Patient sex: M
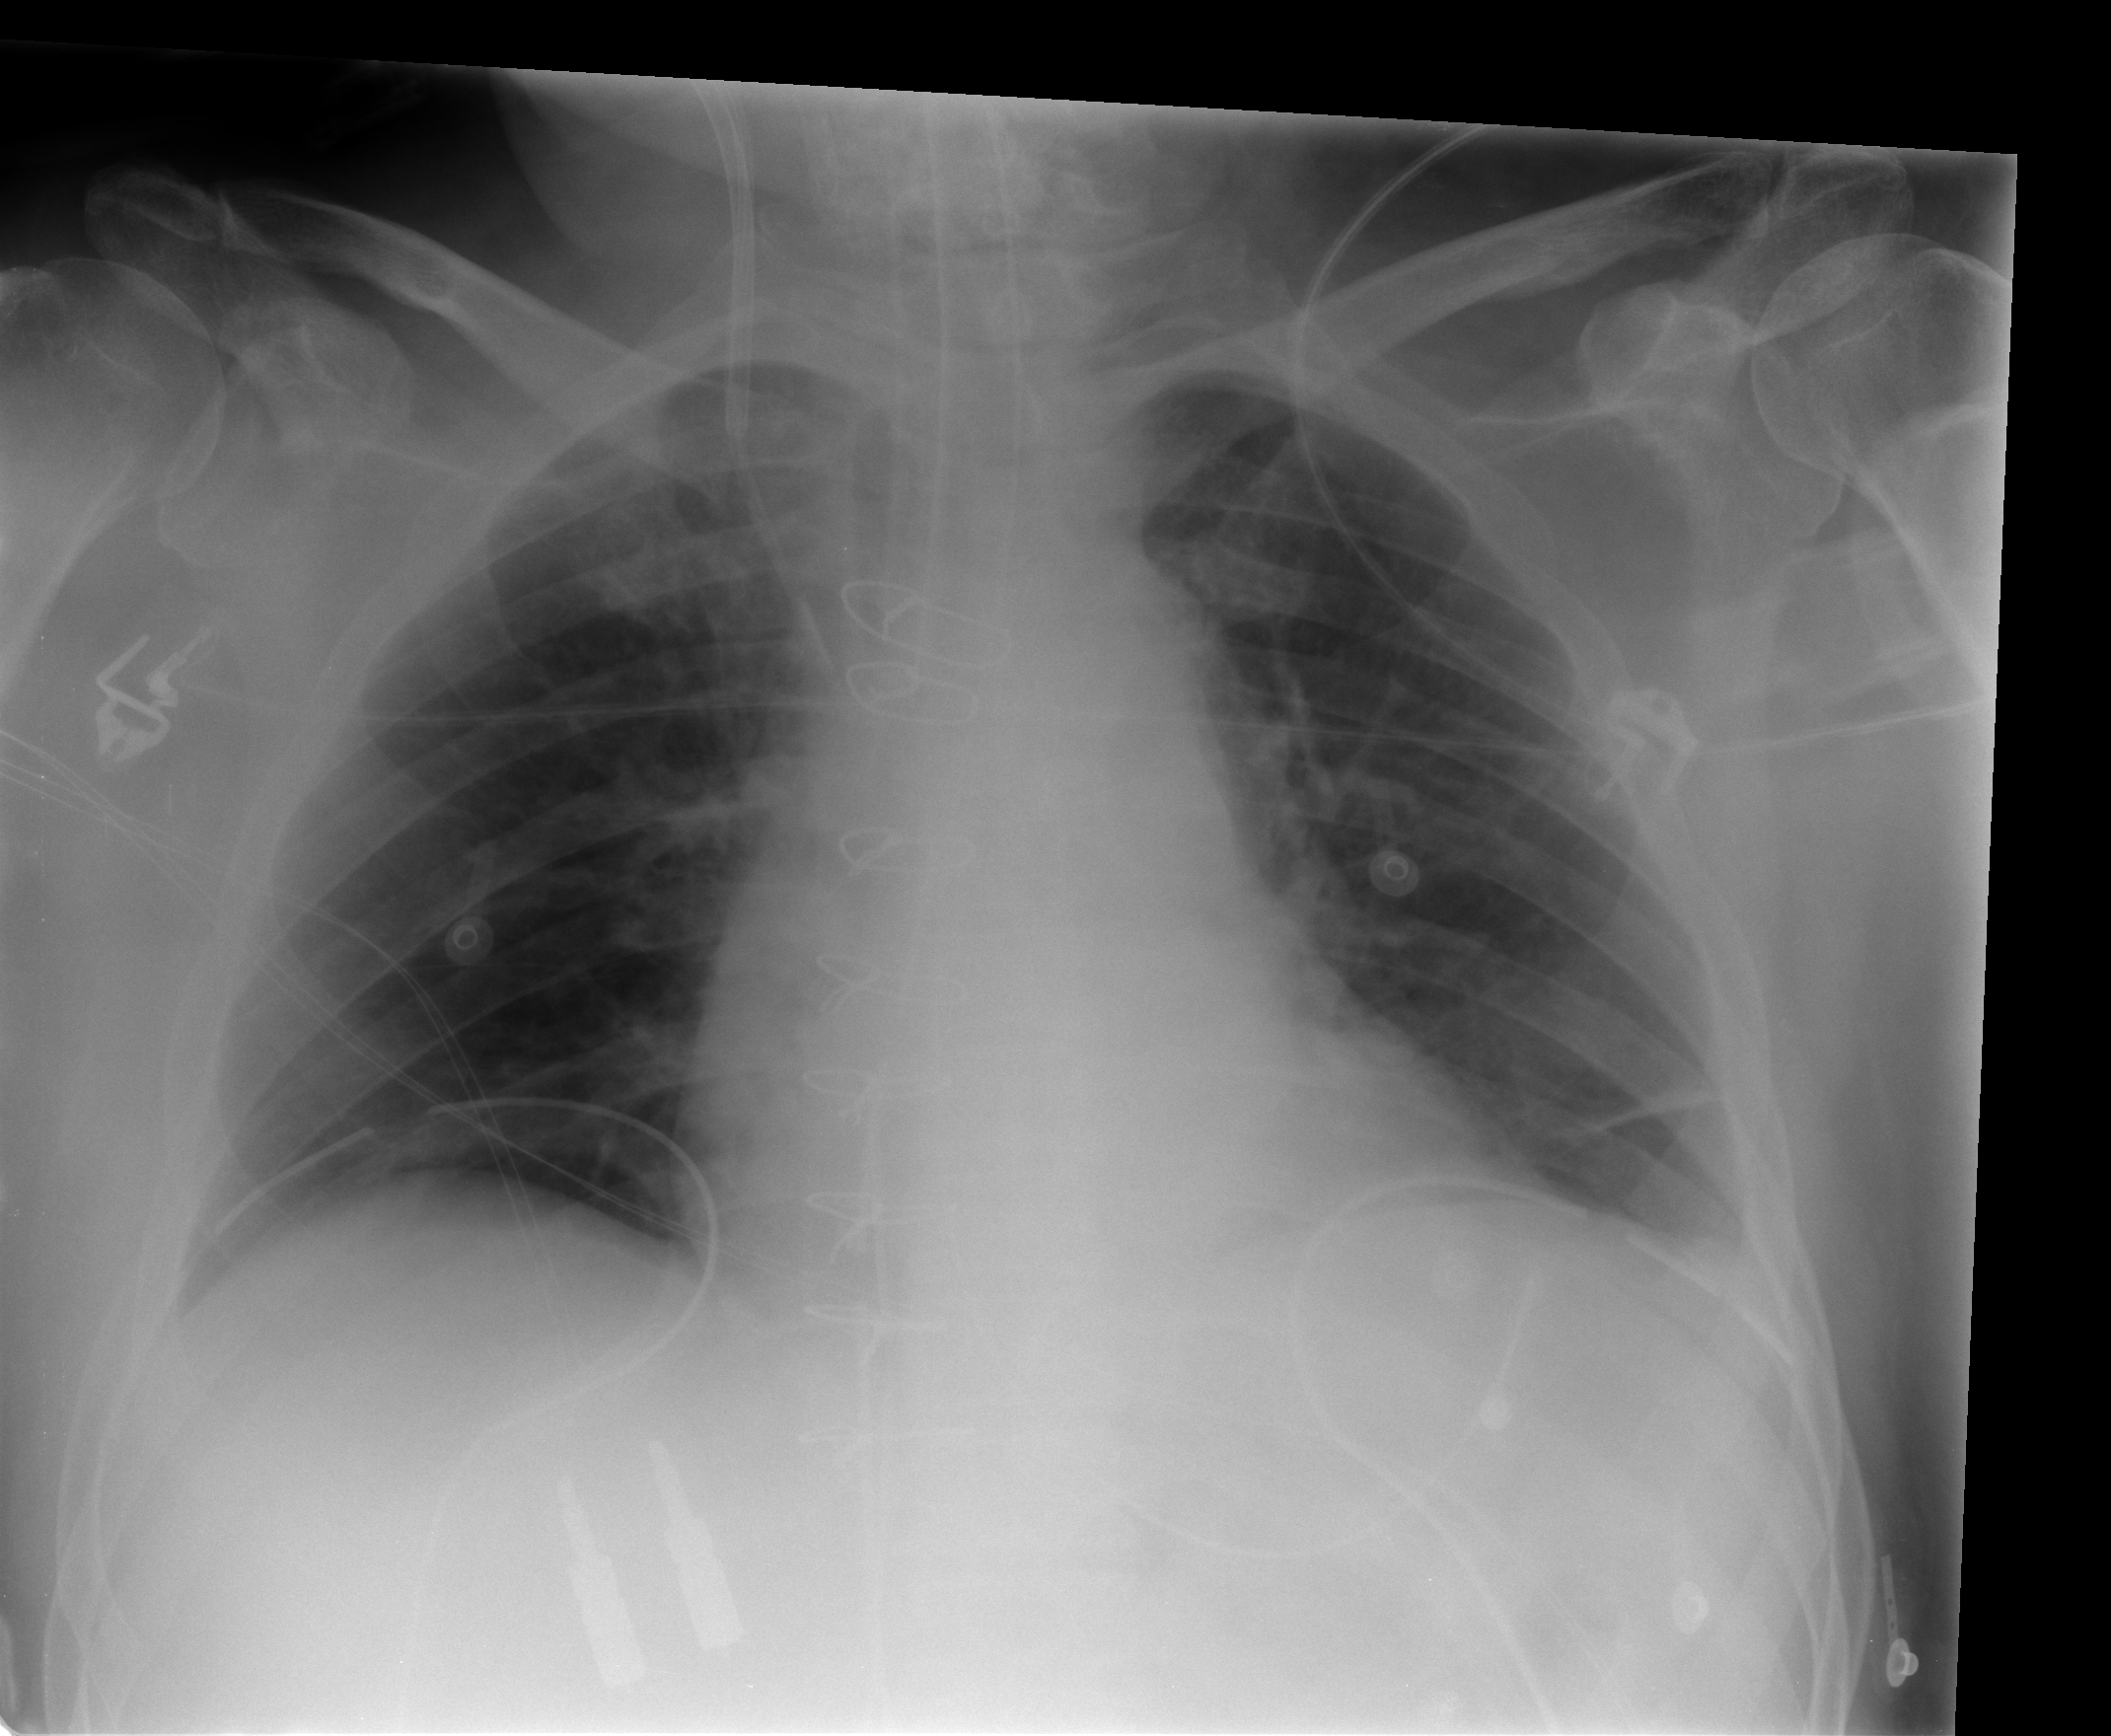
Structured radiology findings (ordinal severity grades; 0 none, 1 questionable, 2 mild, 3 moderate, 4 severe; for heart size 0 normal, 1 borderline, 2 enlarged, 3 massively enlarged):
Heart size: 0
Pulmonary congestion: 0
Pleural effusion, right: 0
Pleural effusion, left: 0
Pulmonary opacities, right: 0
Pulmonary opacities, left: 0
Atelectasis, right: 0
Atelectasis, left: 2